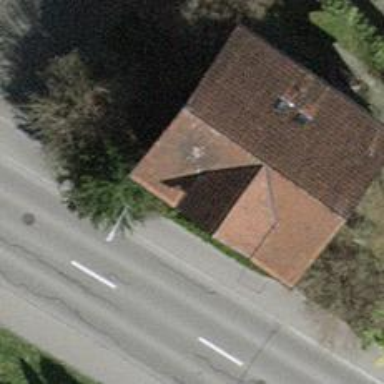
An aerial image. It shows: Building with tile roof.